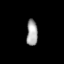
Tissue: lung
Cell type: Epithelial cells
Senescence score: 0.1813
Nuclear area (px): 283
Mean DAPI intensity: 163.615